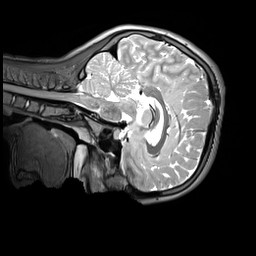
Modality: T2w
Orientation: sagittal
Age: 13
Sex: female
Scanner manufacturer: siemens
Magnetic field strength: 3 T
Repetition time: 3.2 s
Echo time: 0.408 s